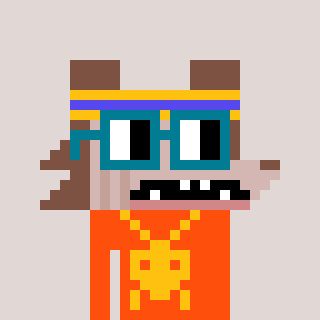
a pixel art character with square dark green glasses, a werewolf-shaped head and a orange-colored body on a warm background